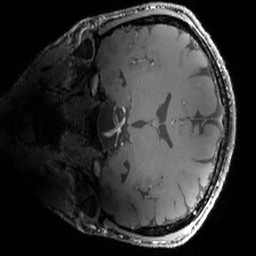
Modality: MP2RAGE
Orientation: coronal
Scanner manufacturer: siemens
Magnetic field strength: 6.98 T
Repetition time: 4.75 s
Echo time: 0.00277 s